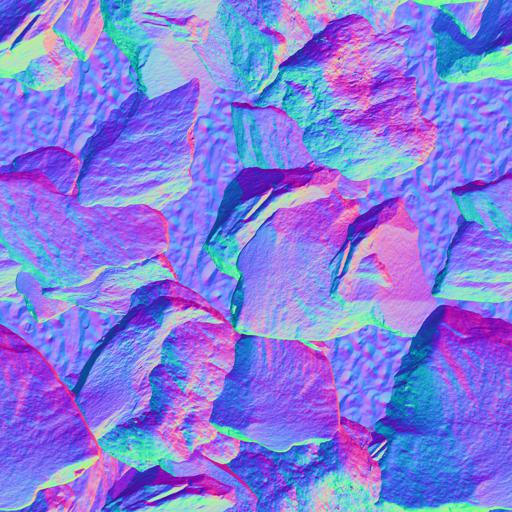
desert pebbles rocks sand stone